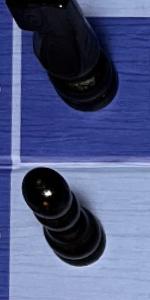
Label: Pawn_Black